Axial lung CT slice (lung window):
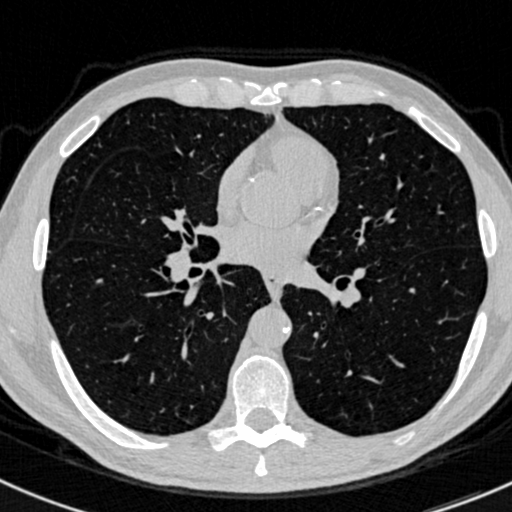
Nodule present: no